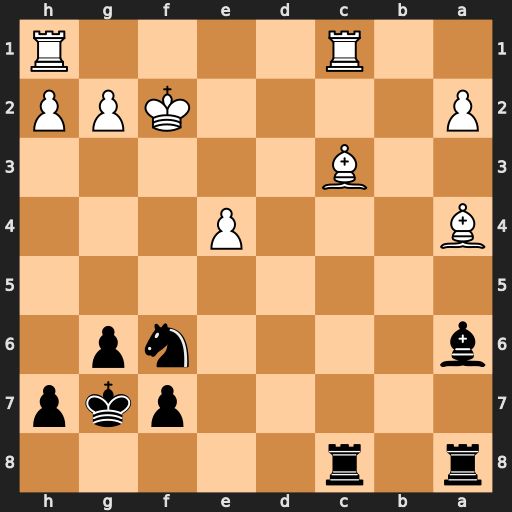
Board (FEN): r1r5/5pkp/b4np1/8/B3P3/2B5/P4KPP/2R4R
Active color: b
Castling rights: -
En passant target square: -
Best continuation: Rxc3 Rxc3 Nxe4+ Ke3 Nxc3